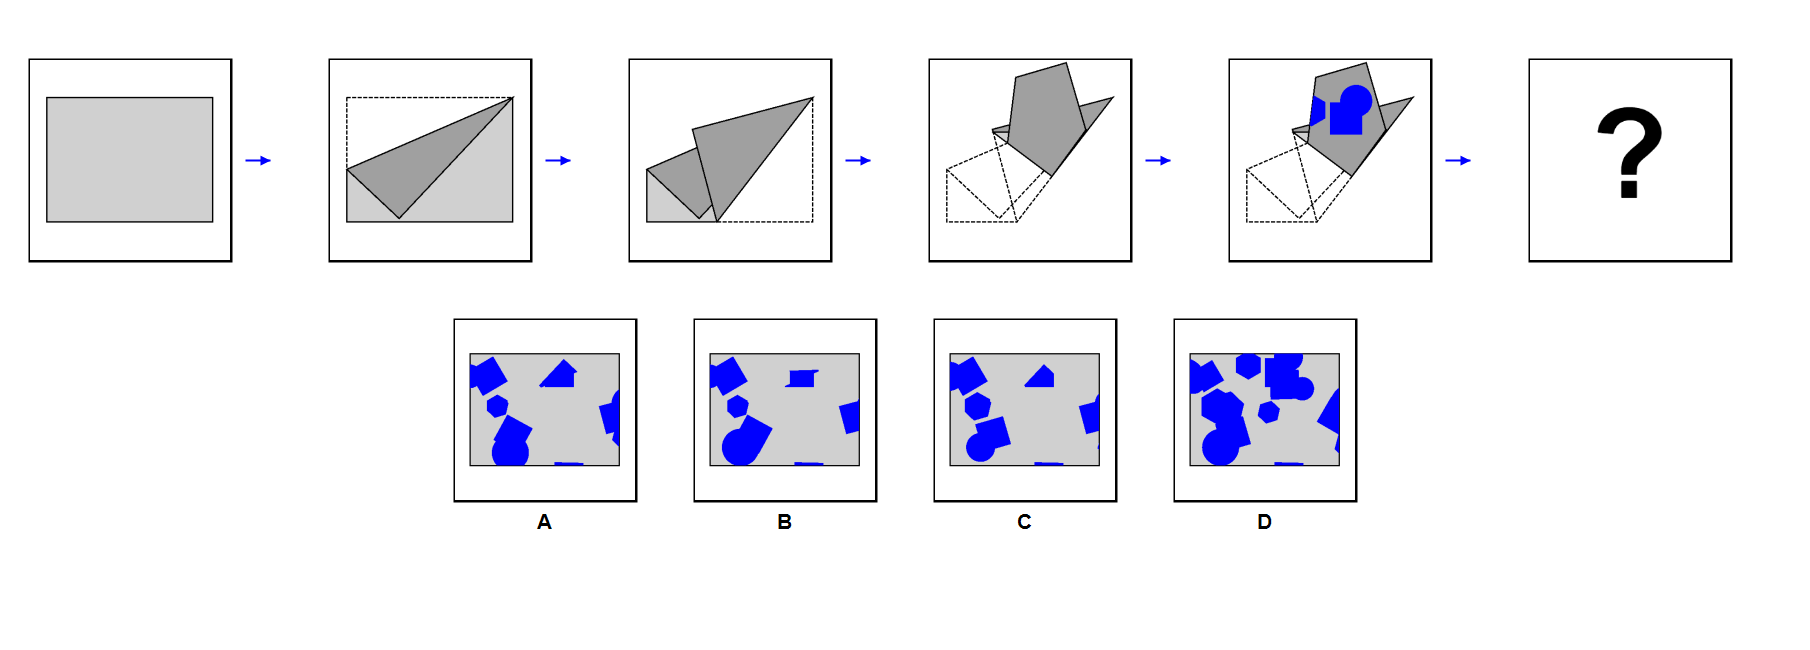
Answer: C